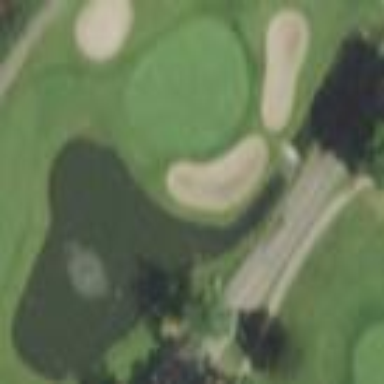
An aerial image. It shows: Picturesque scene of golf course with lateral water hazard.